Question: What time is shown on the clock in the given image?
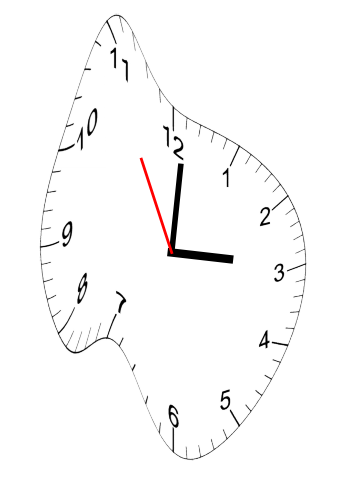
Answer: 03:00:55